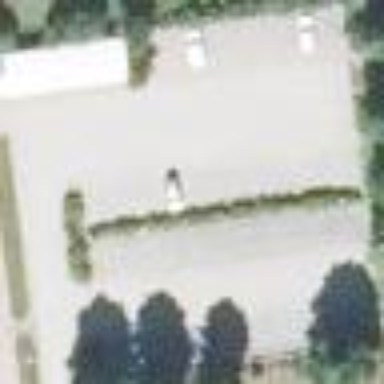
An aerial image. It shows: Parking area with surface.